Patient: sex M, age 29
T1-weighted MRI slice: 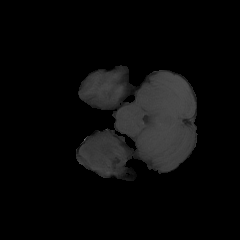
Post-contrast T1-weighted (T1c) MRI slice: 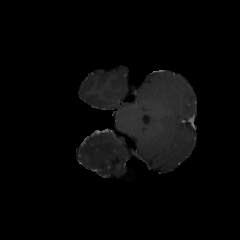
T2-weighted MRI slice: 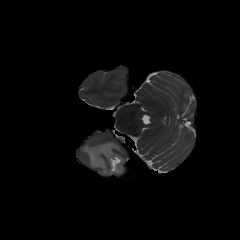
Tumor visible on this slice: yes
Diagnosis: Astrocytoma, IDH-mutant
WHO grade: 4